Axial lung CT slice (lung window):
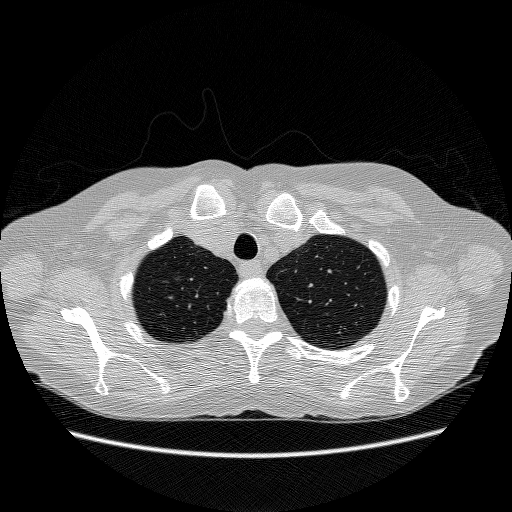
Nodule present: no